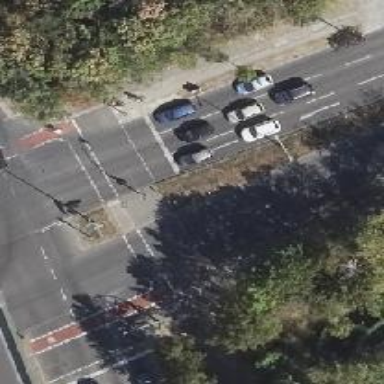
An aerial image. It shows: Road with traffic signals.